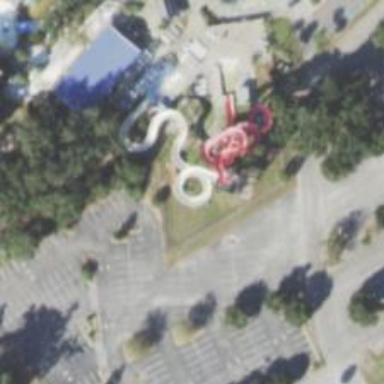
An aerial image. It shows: Water slide attraction.